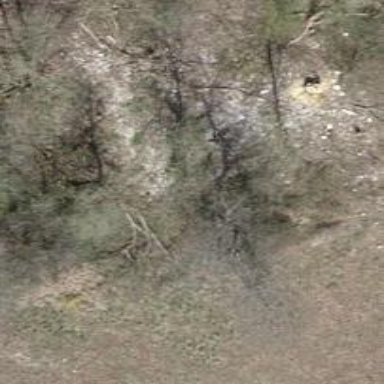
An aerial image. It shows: Forest area.